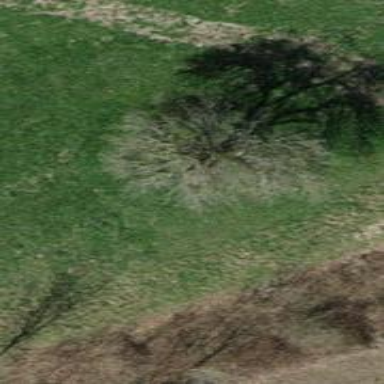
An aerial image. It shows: Urban area featuring tree as natural element.